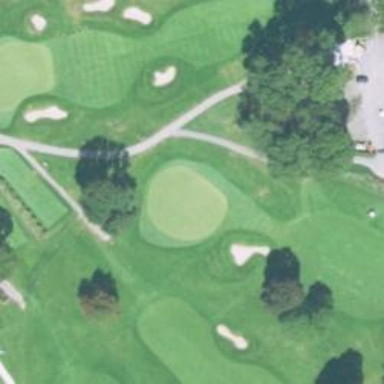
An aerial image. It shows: Path used for both walking and golf.